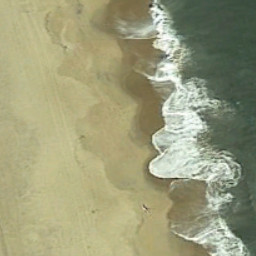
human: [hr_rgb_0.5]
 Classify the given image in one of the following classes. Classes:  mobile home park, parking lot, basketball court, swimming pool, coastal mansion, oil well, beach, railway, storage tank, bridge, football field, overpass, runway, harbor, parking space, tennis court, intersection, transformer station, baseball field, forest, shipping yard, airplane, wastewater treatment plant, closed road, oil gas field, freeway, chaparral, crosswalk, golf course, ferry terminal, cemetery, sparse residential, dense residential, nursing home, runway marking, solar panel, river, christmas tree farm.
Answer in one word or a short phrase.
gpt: beach